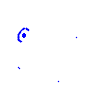
Particle: pion